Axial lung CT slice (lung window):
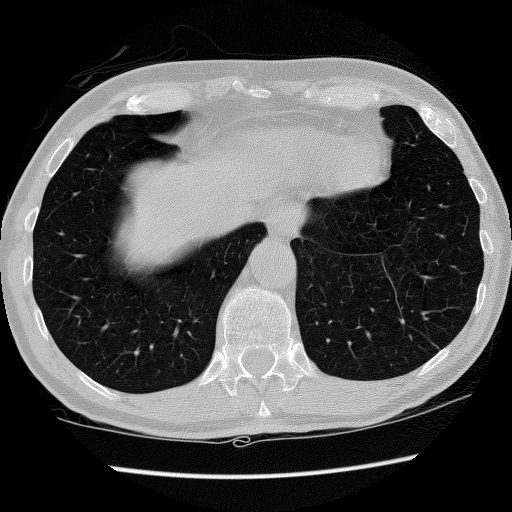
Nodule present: no